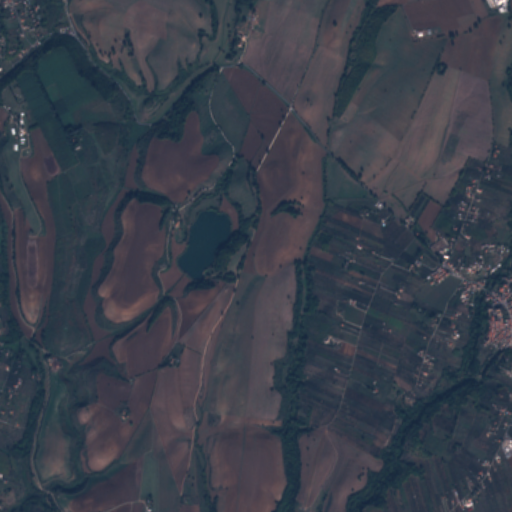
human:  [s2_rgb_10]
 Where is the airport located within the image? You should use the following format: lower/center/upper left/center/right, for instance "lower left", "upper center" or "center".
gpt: The airport is located in the lower left of the image.
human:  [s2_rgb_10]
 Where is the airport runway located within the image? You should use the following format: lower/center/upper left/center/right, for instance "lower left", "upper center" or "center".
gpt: The airport runway is located in the lower left of the image.
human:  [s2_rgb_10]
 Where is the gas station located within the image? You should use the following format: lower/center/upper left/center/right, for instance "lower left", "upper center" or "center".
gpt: The gas station is located in the center right of the image.
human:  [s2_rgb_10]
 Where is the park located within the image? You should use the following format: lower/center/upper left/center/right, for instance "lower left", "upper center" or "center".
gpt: The park is located in the center right of the image.
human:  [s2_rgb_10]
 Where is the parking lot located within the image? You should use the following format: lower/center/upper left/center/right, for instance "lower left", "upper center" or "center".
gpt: The parking lot is located in the lower right of the image.
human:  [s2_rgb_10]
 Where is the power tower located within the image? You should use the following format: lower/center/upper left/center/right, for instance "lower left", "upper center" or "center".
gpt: The power tower is located in the left of the image.
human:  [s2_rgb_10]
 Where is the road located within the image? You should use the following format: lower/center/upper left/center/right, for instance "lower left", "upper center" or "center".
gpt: There is no road in the image.